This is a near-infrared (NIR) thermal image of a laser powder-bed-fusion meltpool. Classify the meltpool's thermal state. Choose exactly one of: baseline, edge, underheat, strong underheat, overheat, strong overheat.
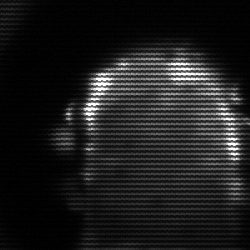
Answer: baseline